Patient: sex F, age 68
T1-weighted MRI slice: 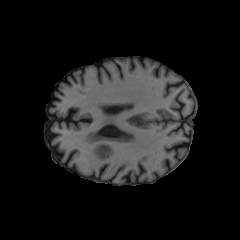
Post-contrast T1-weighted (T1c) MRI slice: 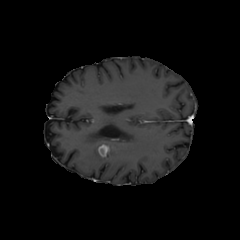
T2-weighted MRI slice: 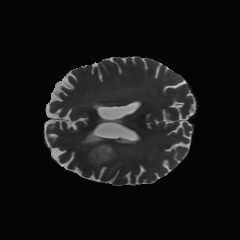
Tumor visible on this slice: yes
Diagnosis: Glioblastoma, IDH-wildtype
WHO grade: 4